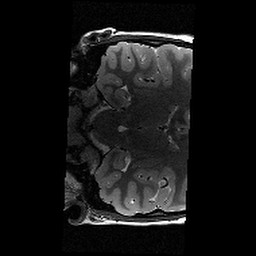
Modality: T2w
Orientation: coronal
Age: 10
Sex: male
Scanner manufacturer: siemens
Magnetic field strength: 3 T
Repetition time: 9.23 s
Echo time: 0.067 s